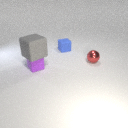
small purple rubber cube in front of small blue rubber cube